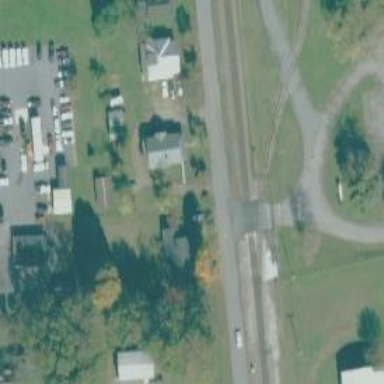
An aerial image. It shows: Railway level crossing.